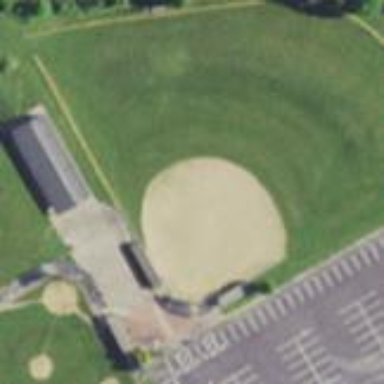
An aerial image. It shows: Baseball pitch for leisure and sports activities.